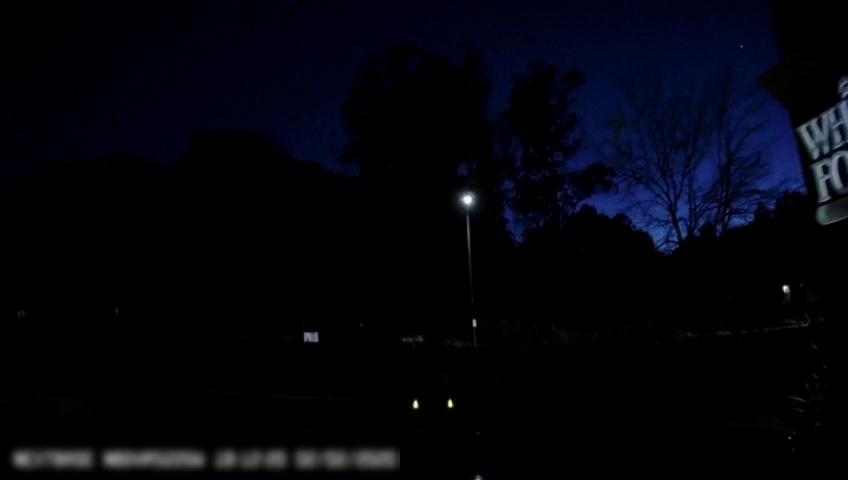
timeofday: Night
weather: Other
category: Drivable Space
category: Lanes | Alternate Lane
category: Traffic | Signs